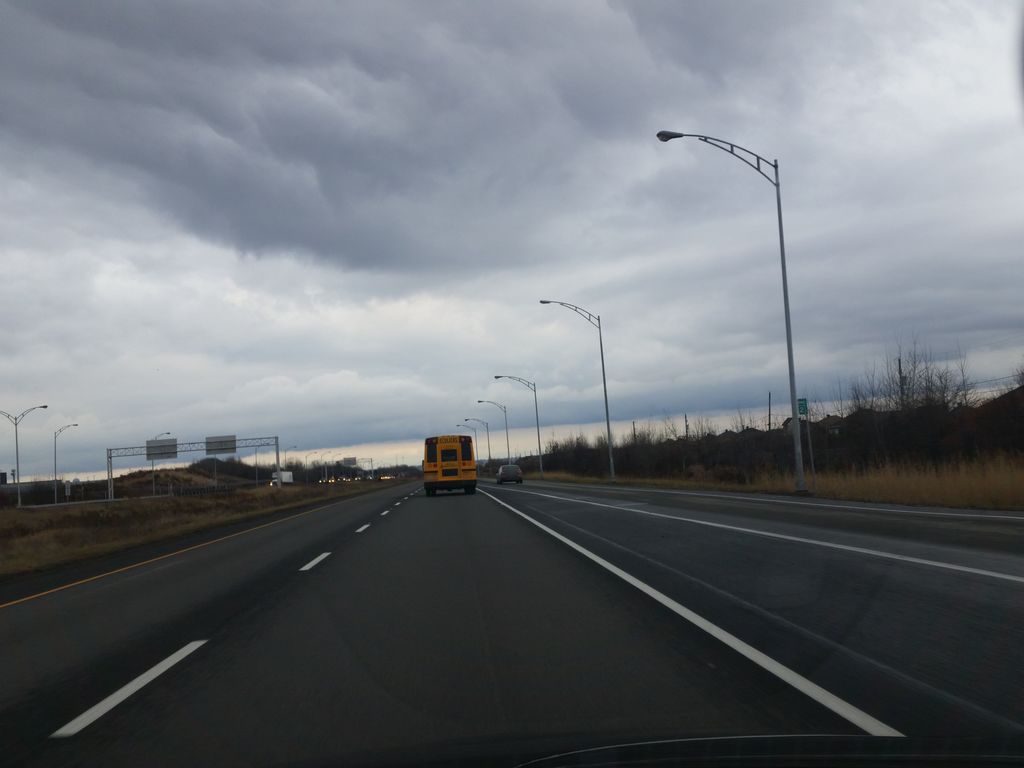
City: quebec_city